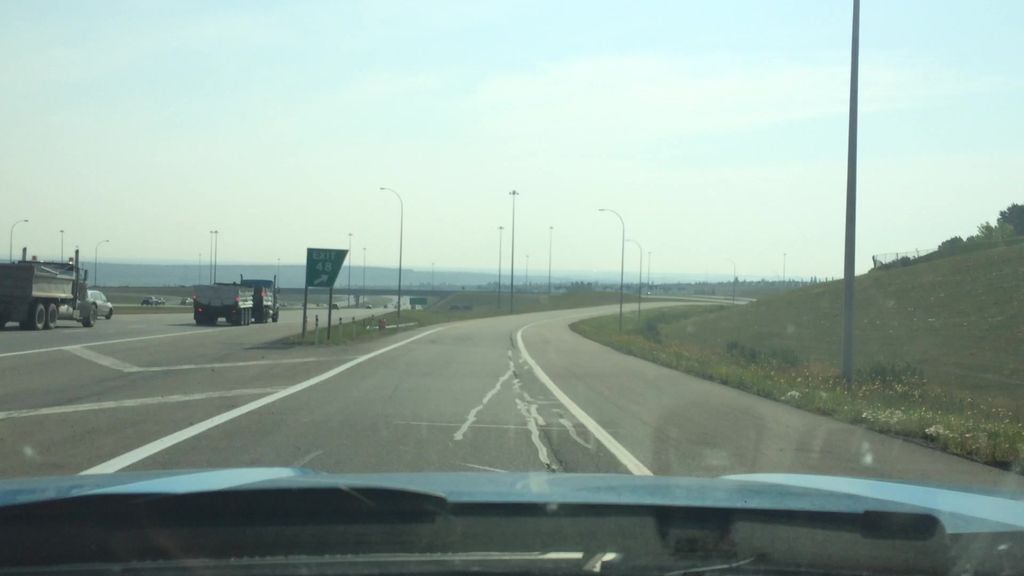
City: calgary